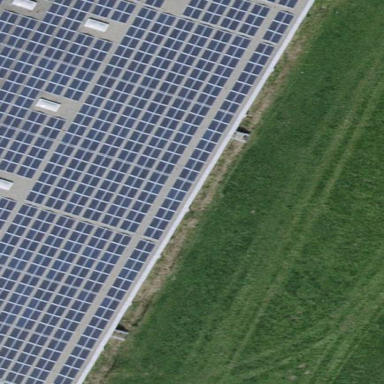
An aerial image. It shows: Solar power generator using photovoltaic panels.